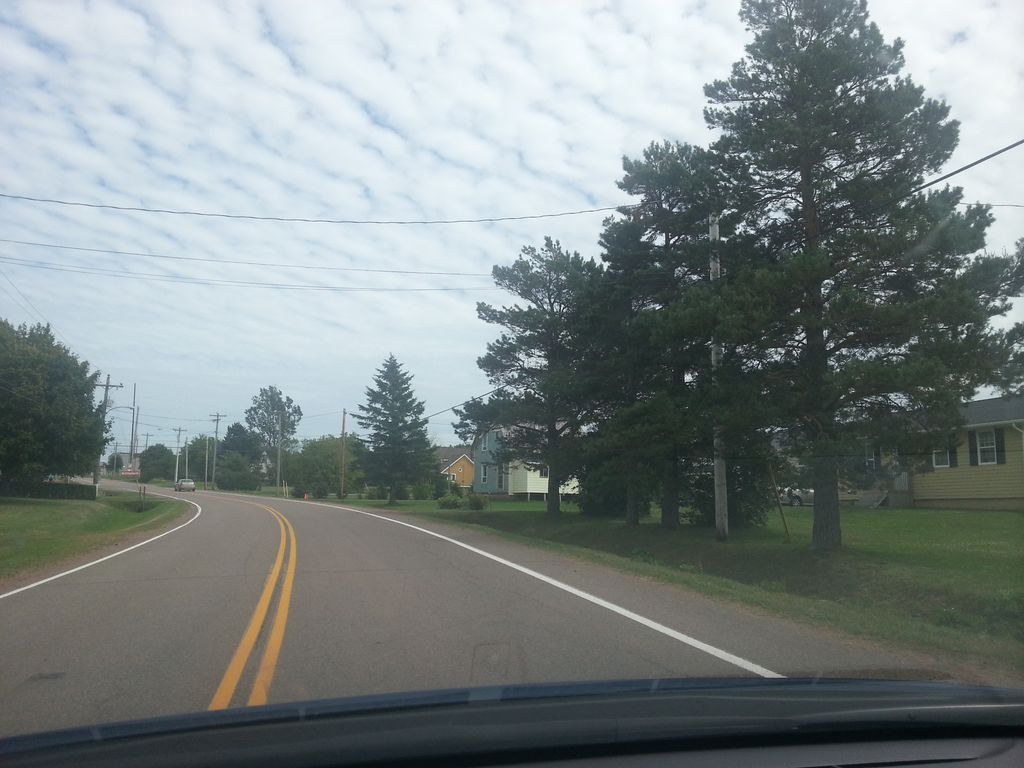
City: charlottetown